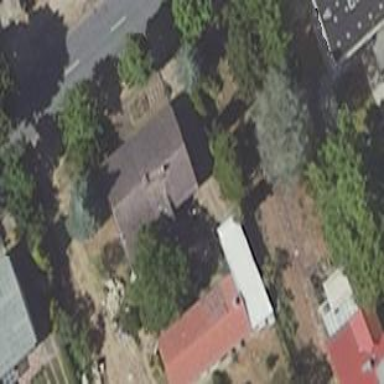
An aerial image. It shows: Shed building.